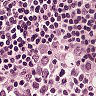
Metastatic tissue present: no